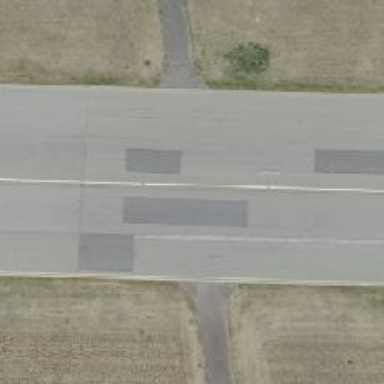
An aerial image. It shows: Asphalt service road.